Interaction volume radius: 5 \u00c5
Interaction volume height: 35 \u00c5
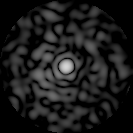
Disorder parameter: 0.8414